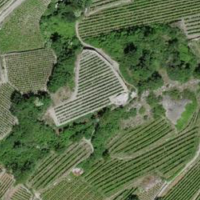
EUNIS habitat code: 40
Species observed at this site:
Centranthus ruber